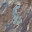
Label: 6